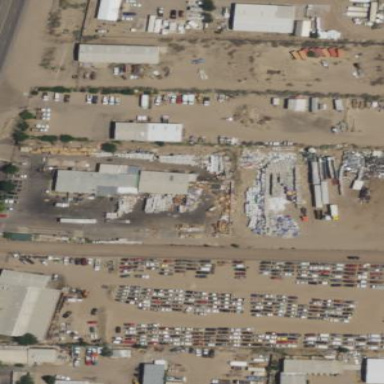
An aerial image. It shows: Scrap yard situated in industrial area.